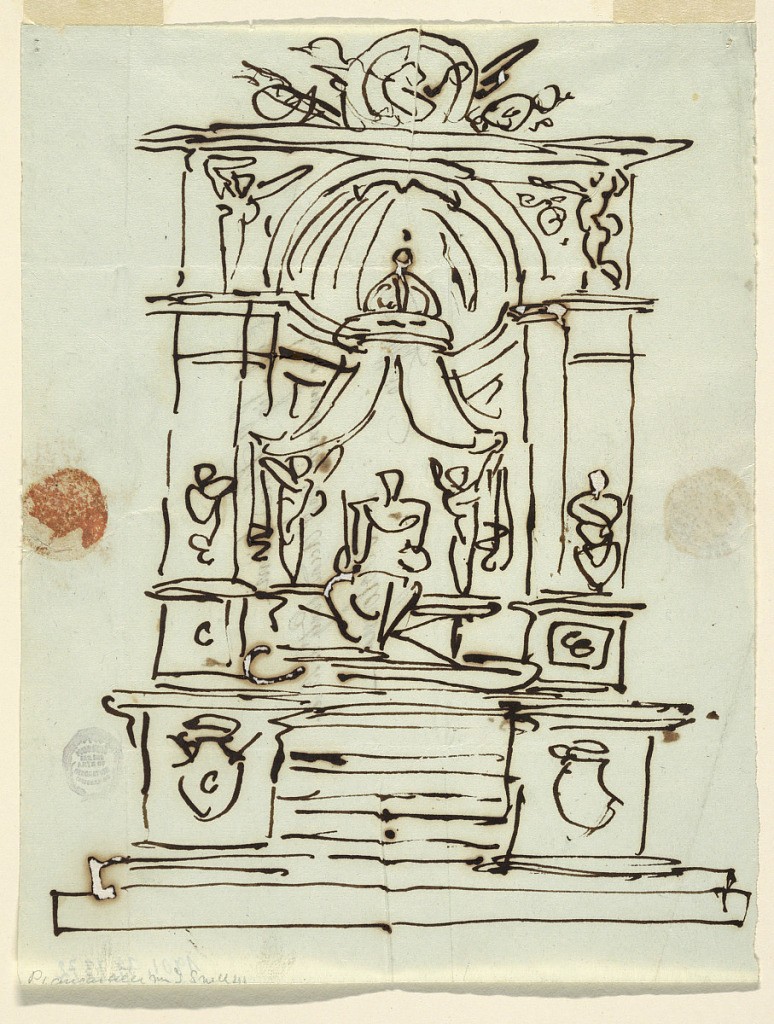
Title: Design for a Monument
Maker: Felice Giani, Italian, 1758–1823
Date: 1810
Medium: Pen and ink, brush and wash on paper
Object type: Drawing
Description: Vertical rectangle showing design for a monument with steps leading to a niche with figure. Above, two putti hold the wings of a canopy; on top, a trophy.